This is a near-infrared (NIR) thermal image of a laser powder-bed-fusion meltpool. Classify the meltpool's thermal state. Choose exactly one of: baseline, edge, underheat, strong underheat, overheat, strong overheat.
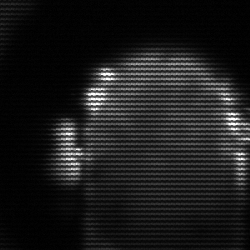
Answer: baseline